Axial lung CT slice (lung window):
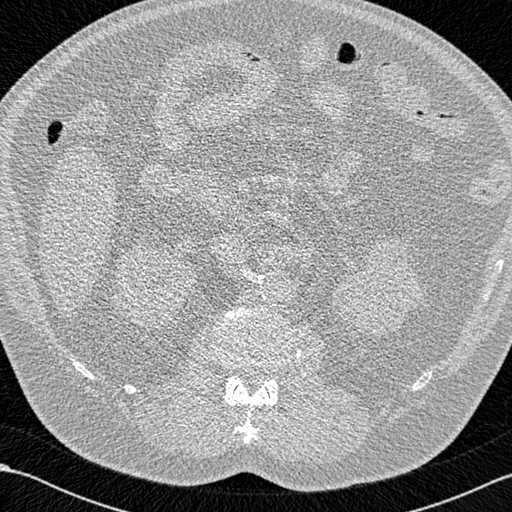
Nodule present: no